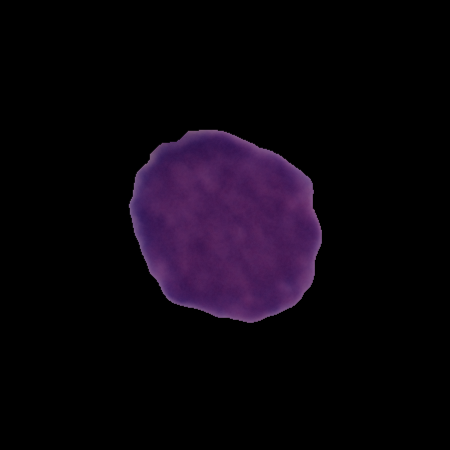
Label: cancer